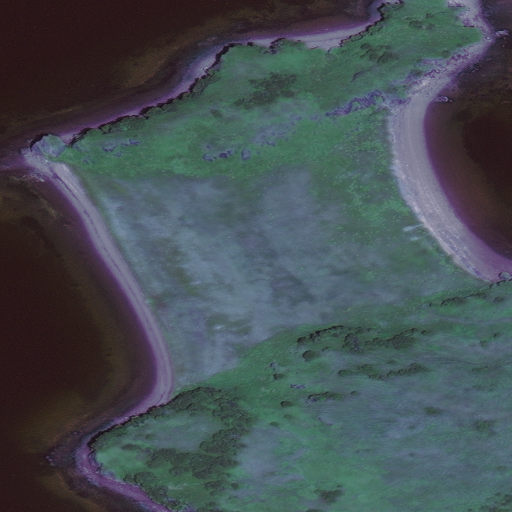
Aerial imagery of island in Alaska named Amee Island containing only unknown